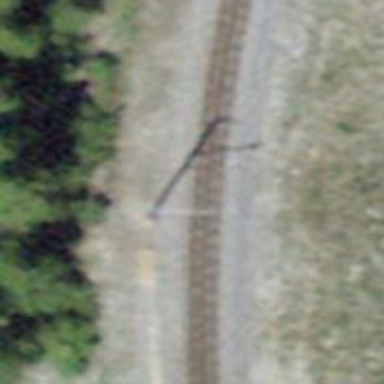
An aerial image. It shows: Catenary mast for power lines.